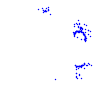
Particle: proton